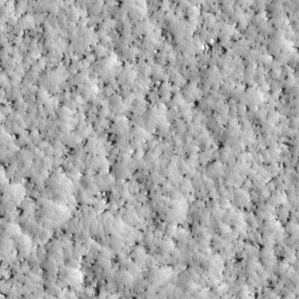
Label: non_frost